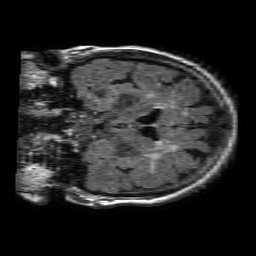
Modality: FLAIR
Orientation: coronal
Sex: female
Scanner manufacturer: philips
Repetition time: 11 s
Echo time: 0.125 s